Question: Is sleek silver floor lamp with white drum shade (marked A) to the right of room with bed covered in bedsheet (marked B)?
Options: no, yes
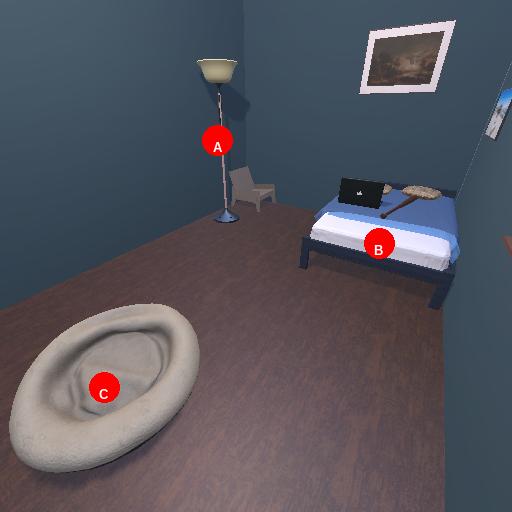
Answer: no